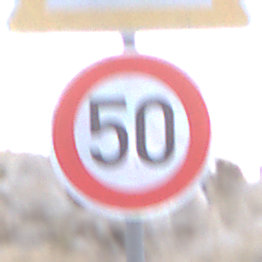
Verkehrszeichen: Geschwindigkeit50
Zusatzzeichen oben: Gefahrenstelle
Umgebung: Outdoor, Suburban
Tageszeit: SunriseSunset
Wetter: Clear
Licht: Natural
Jahreszeit: NotSpecified
Kontrast: LowContrast